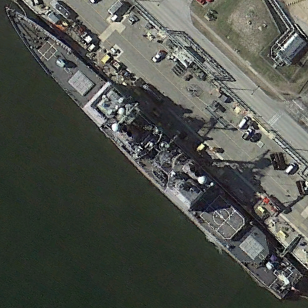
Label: cruiser